Interaction volume radius: 10 \u00c5
Interaction volume height: 20 \u00c5
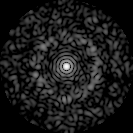
Disorder parameter: 0.8353